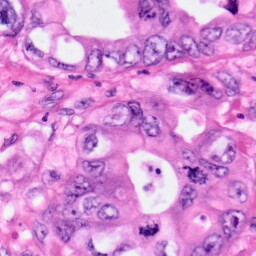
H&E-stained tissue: Pancreatic